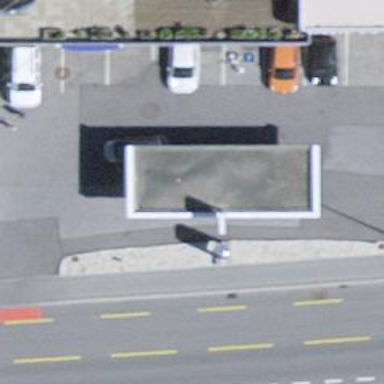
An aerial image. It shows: Fuel station.